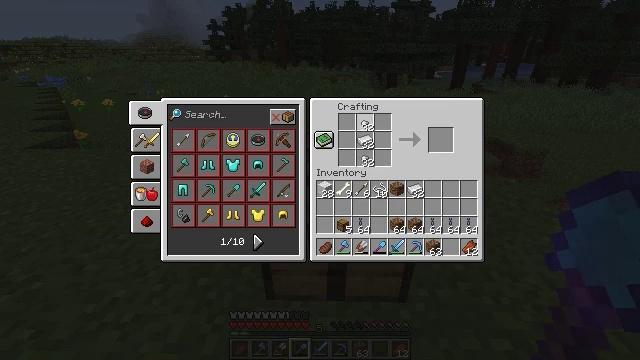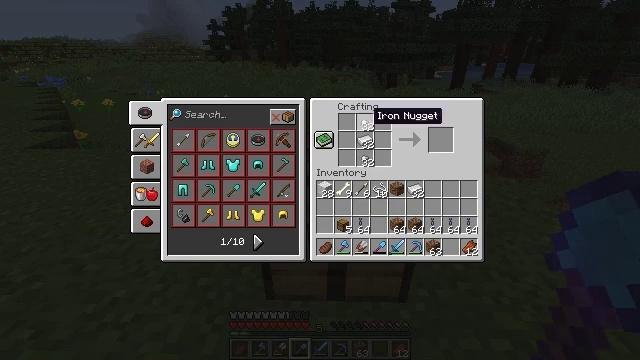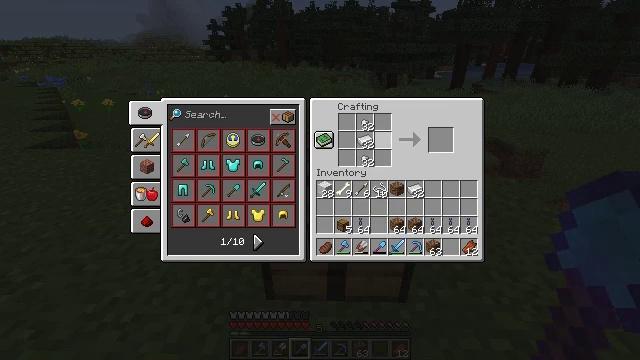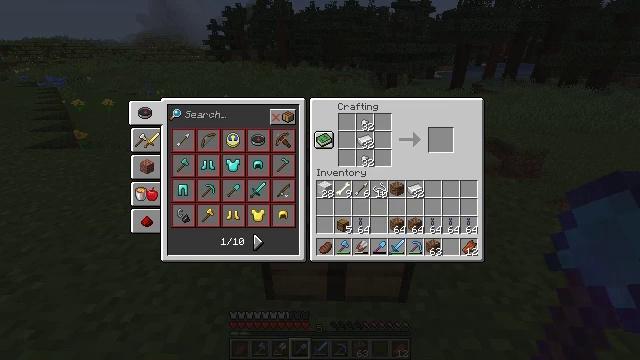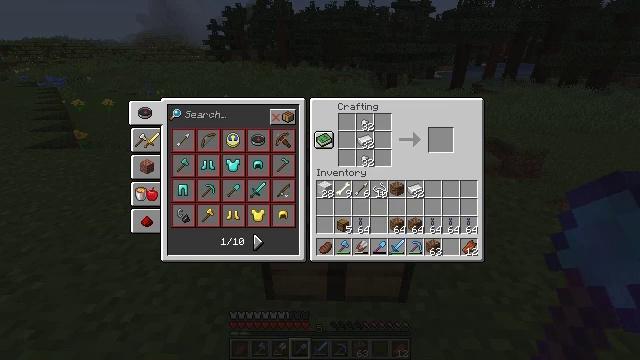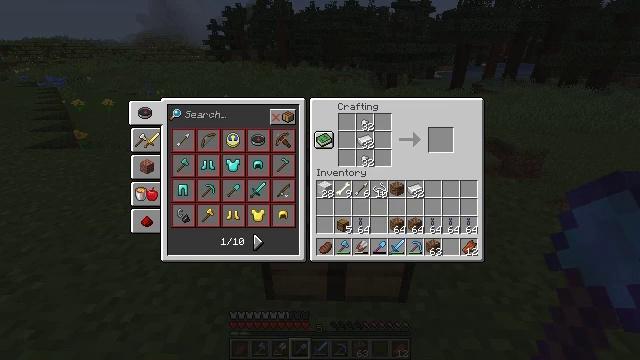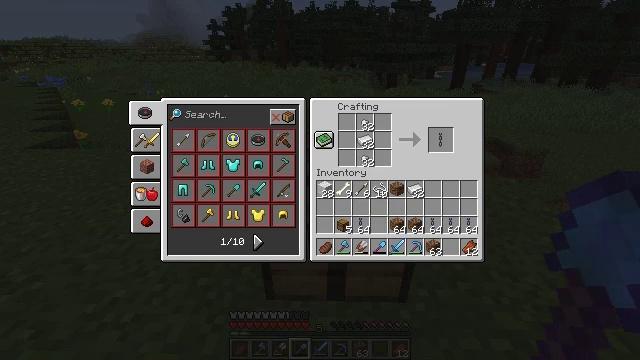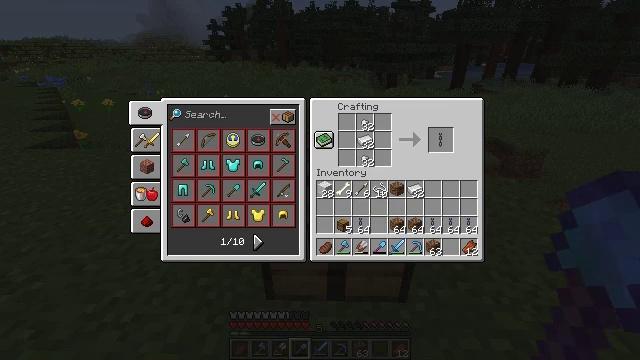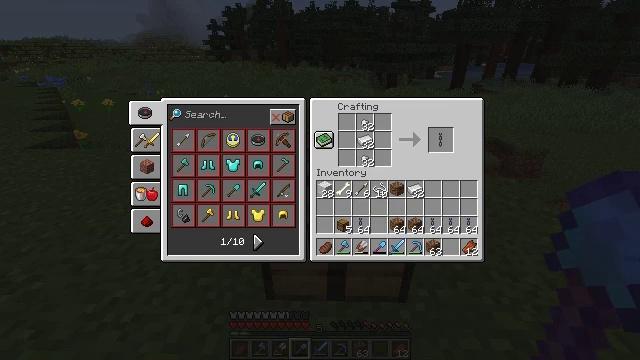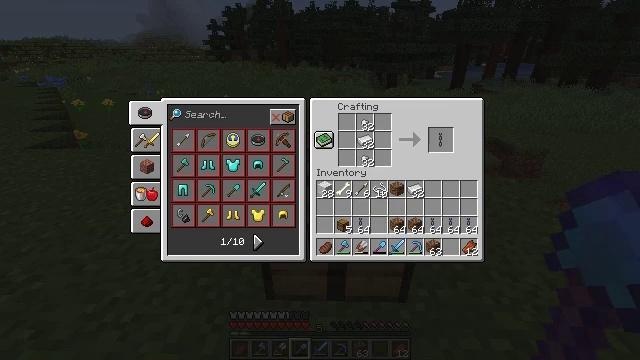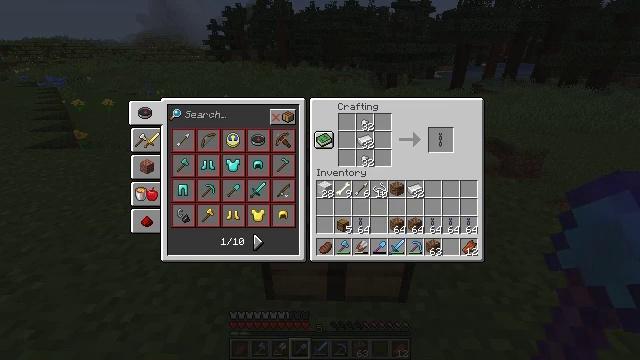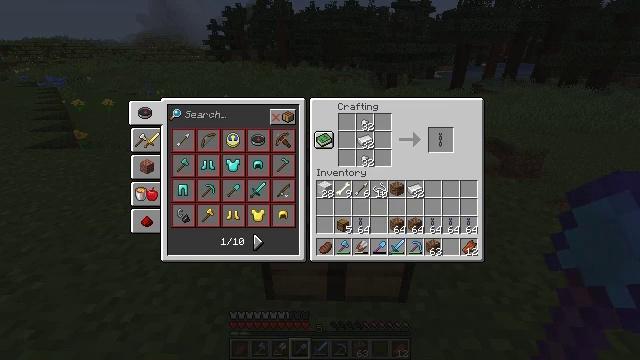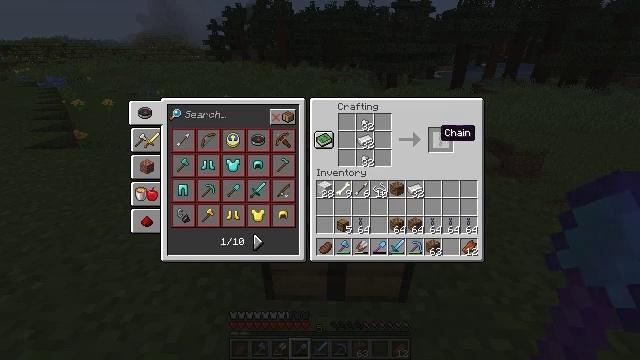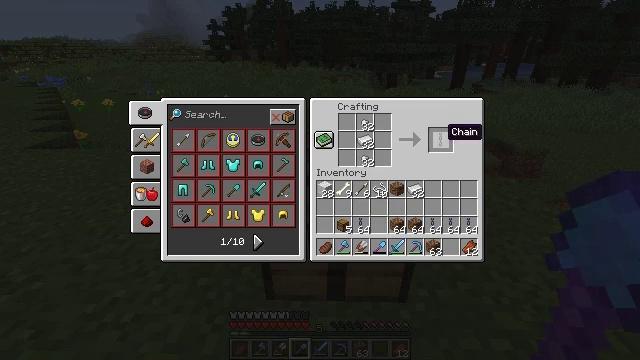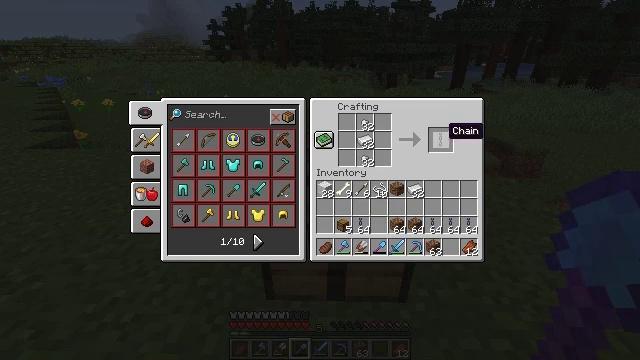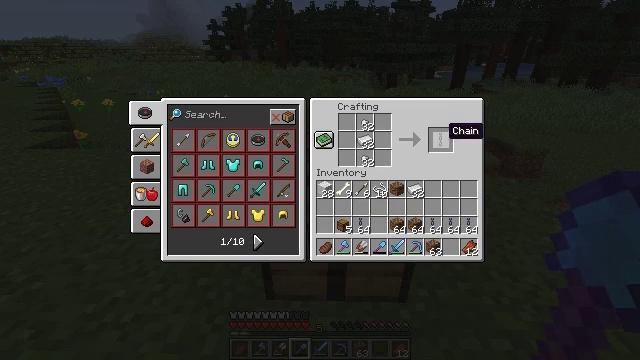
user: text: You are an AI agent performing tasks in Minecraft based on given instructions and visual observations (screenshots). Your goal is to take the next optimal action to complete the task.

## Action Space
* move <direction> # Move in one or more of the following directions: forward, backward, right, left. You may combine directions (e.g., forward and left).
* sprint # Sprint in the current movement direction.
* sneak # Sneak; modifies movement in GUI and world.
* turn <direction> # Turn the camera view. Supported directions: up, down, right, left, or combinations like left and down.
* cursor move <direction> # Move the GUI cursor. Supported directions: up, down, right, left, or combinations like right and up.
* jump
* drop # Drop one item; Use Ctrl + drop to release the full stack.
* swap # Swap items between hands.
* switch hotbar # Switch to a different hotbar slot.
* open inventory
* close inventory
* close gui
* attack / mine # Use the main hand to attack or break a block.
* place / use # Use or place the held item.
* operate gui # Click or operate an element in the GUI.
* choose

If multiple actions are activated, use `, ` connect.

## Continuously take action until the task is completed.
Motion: motion action
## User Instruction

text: Interact with the crafting table to craft a chain.
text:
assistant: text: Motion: no_op
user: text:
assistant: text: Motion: cursor move right and down
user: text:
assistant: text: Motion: cursor move right and down
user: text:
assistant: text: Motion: cursor move right
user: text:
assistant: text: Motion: cursor move right
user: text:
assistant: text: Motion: no_op
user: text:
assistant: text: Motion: no_op
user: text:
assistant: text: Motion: no_op
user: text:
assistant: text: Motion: sneak
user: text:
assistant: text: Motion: sneak
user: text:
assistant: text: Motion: sneak
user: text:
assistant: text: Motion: sneak
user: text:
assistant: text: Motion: sneak
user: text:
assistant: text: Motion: sneak
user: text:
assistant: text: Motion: sneak
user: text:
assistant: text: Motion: sneak, operate gui
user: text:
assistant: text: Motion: sneak, operate gui
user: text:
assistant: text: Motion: sneak
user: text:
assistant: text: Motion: sneak
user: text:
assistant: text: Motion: sneak
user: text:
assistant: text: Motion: sneak